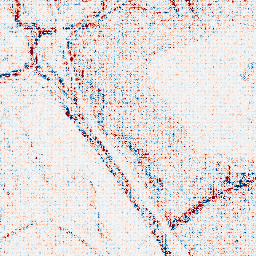
Category: wavelet
Decomposition family: wavelet_biorthogonal
Decomposition parameters: wavelet: bior2.4
level: 1
Upsampling method: sinc_hamming
Upsampling parameters: scale: 4
kernel_size: 4
Upsampling scale: 4